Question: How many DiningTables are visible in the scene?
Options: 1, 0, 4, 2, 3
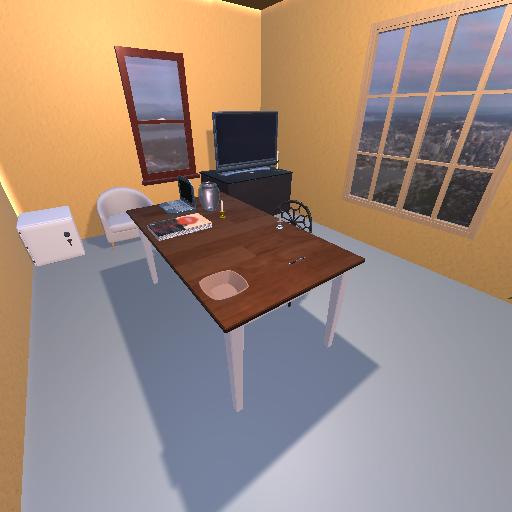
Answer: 1